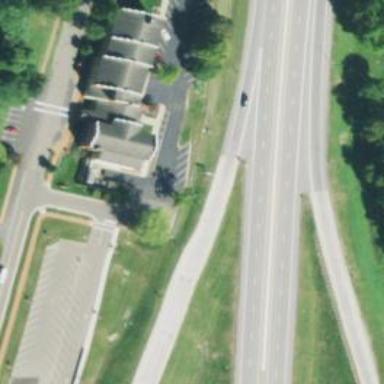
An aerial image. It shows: Trunk link highway.